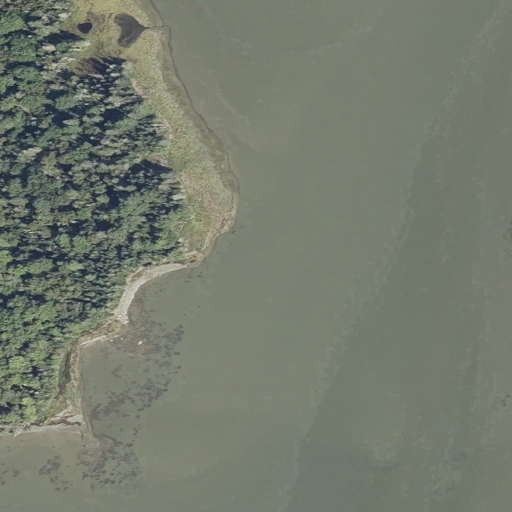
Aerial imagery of cape in Maine named Nash Point containing open water, herbaceous wetlands, woody wetlands, mixed forest, and evergreen forest